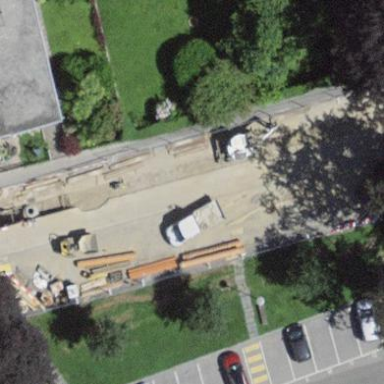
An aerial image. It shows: Street side parking area.